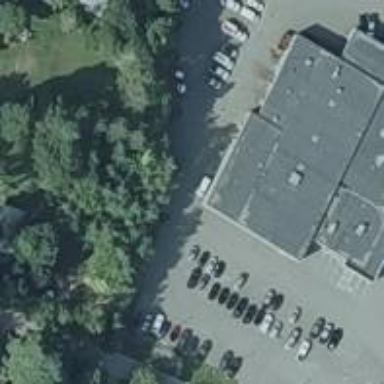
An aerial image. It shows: Building that houses car shop.